Question: I'm having trouble trying to rank and display the popularity of certain items in a table in Excel. An image showing a simplified example of what I'm trying to create is at this link (it won't let me post images, because I'm still new here):

For each row (or shape, here), I want to display in columns H,I and J, the column Header (in this case, the colour) for the most popular three types.
I've tried variations of the following formula for Column H (most popular):
'''
=INDEX($A$2:$F$2,1,MATCH(LARGE($A3:$F3,1),$A3:$F3,0))
'''
...and then, change the "1" in the 'LARGE()' function to "2" and "3" for Columns I and J.
That works for finding the largest number and returning the column Header for H, but it can't handle when there is more than one instance of a particular number in the row.
Example given: for Triangles (Row 5), it comes up with "Blue" in Columns H, I and J, instead of looking for the next equal/lower number. And for Circles, it gives me "Blue", "Blue", "Green" - it knows that Green (2) is lower than Blue (3), but can't tell that Yellow (3) is also higher than Green, because once it finds the first instance of the highest number (in this case, Blue), it stops searching through.
I don't mind that it doesn't recognise that Green is actually 'first equal' rather than 2nd. I'm happy for it to be prioritised from left to right, but I need it to show the top three (and more, once I expand) without duplicating the results.
I'd like to avoid any VBA if I can, and feel like there must be a way to do this easily.
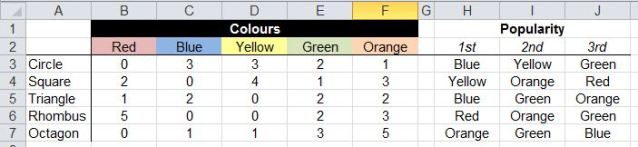
Answer: A possible workaround
I assume the values are integers
The idea is to subtract a very small value multiplied by the column to each value so that there are no equal values
Create a second Sheet (I assume the sheetnames are Sheet1 and Sheet2)
Put the formulas in Sheet2:
'''
A3 | = Sheet1!B3-0.00001*COLUMN()| = Sheet1!C3-0.00001*COLUMN()| = Sheet1!D3-0.00001*COLUMN()| = Sheet1!E3-0.00001*COLUMN()| = Sheet1!F3-0.00001*COLUMN()|
A4 | = Sheet1!B4-0.00001*COLUMN()|...
A5 | ...
....
'''
And change the formula to
"=INDEX($ $2:$F$2,1,MATCH(LARGE($ 3:$F3,1),$ 3:$F3,0))"